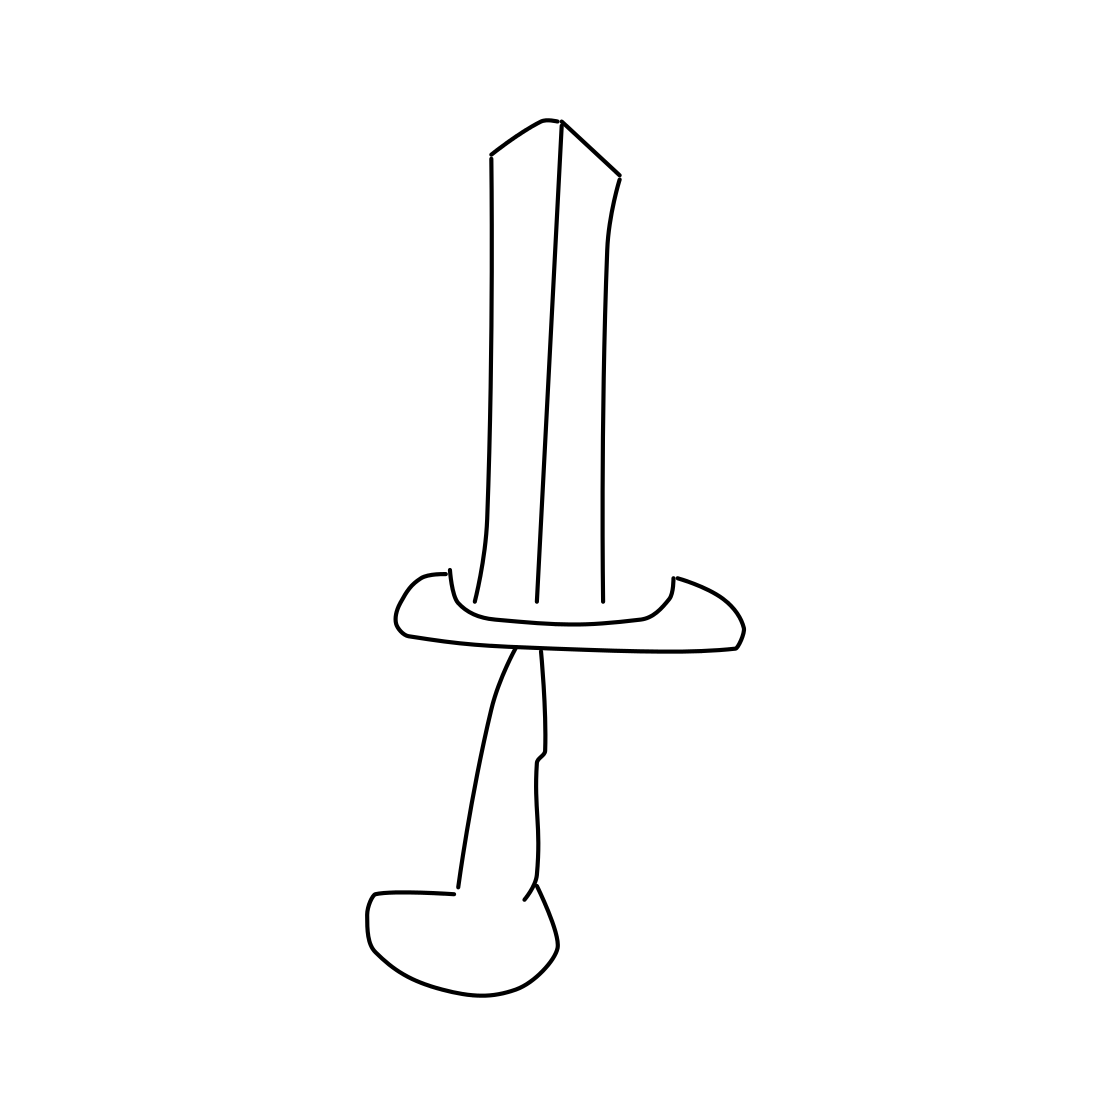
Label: sword